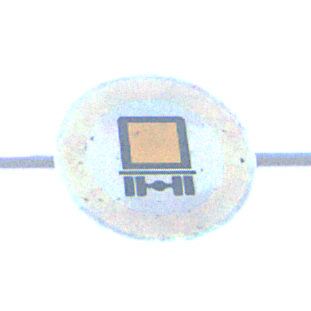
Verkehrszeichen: VerbotKennzeichnungspflichtigeKraftfahrzeugeGefaehrlicheGueter
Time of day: Midday
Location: Outdoor (Urban)
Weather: Clear
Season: NotSpecified
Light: Natural